Question: I am trying to rename multiple records in a column that contains special characters
'''
WHERE REGEXP_LIKE(Name, '[!@#$%^&*=+/<>?|]') ;
'''
I've tried to fetch every single record that contains a special character into an array and loop through it with the update statement.
But....when i try to change the first record , the other ones(3) also change to the new value.
I try to set the new value with an INPUT field/box , is there also a possibilty to change the line above the textbox to the old value(te name with the special characters)
'''
CREATE TABLE LOCATION
( "ID" NUMBER PRIMARY KEY,
"NAME" VARCHAR2(20 BYTE)
) ;
Insert into SYSTEM.LOCATION (ID,NAME) values ('2','RE#$');
Insert into SYSTEM.LOCATION (ID,NAME) values ('3','rete%#');
Insert into SYSTEM.LOCATION (ID,NAME) values ('4','Testjue');
Insert into SYSTEM.LOCATION (ID,NAME) values ('5','Test#');
'''
/
'''
DECLARE
CURSOR name_cursor IS
SELECT id, name
FROM Location
WHERE REGEXP_LIKE(name, '[!@#$%^&*=+/<>?|]')
FOR UPDATE OF name;
BEGIN
FOR loc_rec IN name_cursor LOOP
DBMS_Output.Put_Line(loc_rec.name);
UPDATE Location SET name = '&whatever' WHERE Location.id=loc_rec.ID;
END LOOP;
END;
'''
This changes all values in the table with special characters to the input of the prompt "whatever", but i need to set the value different for each record.
Here a picture what happens when the input was "test"

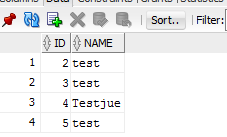
Answer: You'll need to figure out the logic for transforming names like tes#%t, $tac% ,&verflow into test, stack, overflow, etc. As for updating and reporting one line at a time, something like this should work:
'''
DECLARE
CURSOR name_cursor IS
SELECT id, name
FROM Location
WHERE REGEXP_LIKE(name, '[!@#$%^&*=+/<>?|]')
FOR UPDATE OF name;
BEGIN
FOR loc_rec IN name_cursor LOOP
DBMS_Output.Put_Line(loc_rec.name);
UPDATE Location SET name = 'whatever' WHERE CURRENT OF loc_rec;
END LOOP;
END;
'''
It's important to select the 'id' so the cursor knows what the current row is for the 'WHERE CURRENT OF' in the update command.
This doesn't use the bulk fetch so it may run a bit slower (at least on paper), but it's more compact. If the bulk fetch is important to you, I'd recommend going with your original code, incorporating the 'id' column into the cursor, and using 'id' instead of 'name' in the 'WHERE' clause of your 'UPDATE' command.